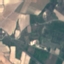
Land use / land cover class: PermanentCrop